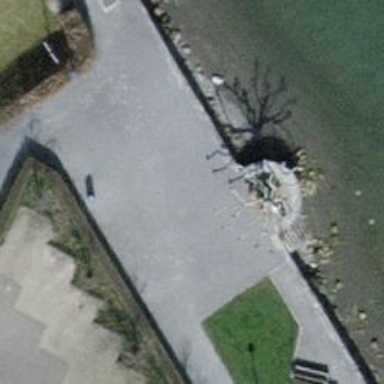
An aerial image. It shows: Bench.